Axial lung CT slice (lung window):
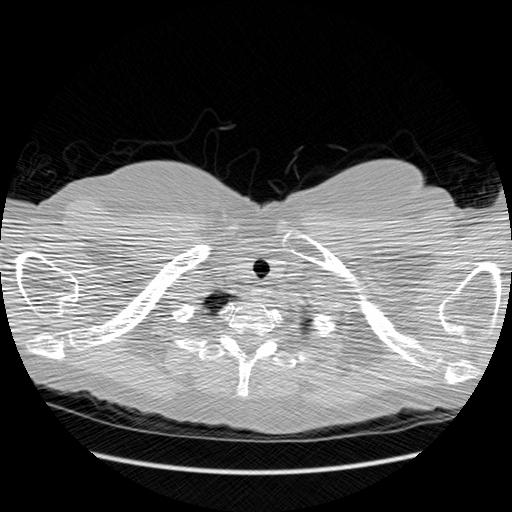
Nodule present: no